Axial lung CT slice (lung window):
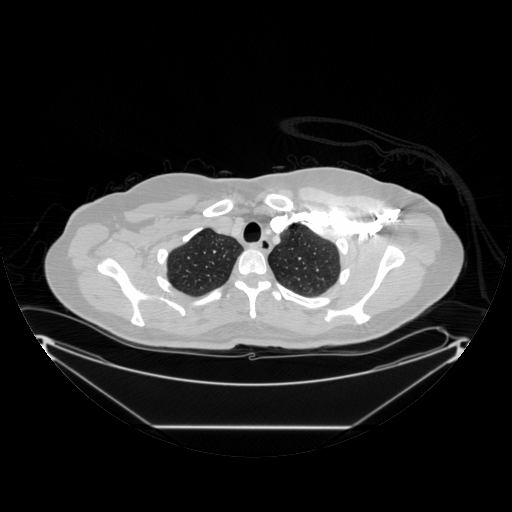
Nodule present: no